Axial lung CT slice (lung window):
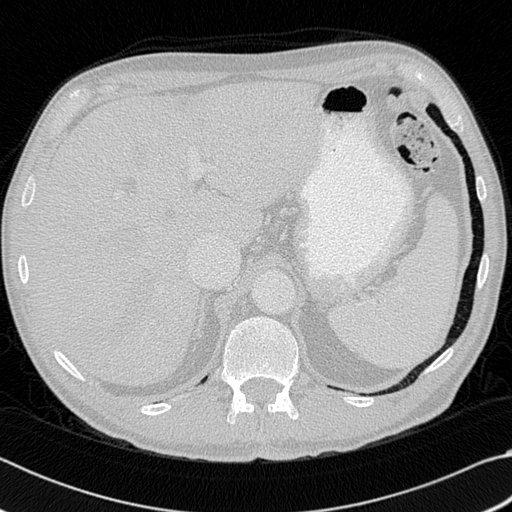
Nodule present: no